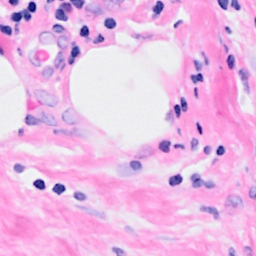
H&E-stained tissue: Breast